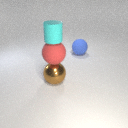
large red rubber sphere below small cyan rubber cylinder